Question: Is it possible to totally remove the background color and the border of a toggle button in Access? As shown in the Imgur picture, I'd like to remove the grey-ish background and the border of the button totally so I'd keep the white icon (that list icon) only. Would that even be possible?

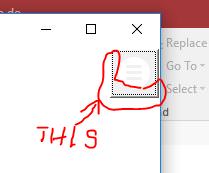
Answer: I managed to find (kind of) a solution to this. The solution was to change the following parameters:
'''
Use Theme = No;
BackColor = Form Color;
Pressed Back Color = Form Color
'''
Eventually, it provides an effect very similar to the one that I was trying to achieve.